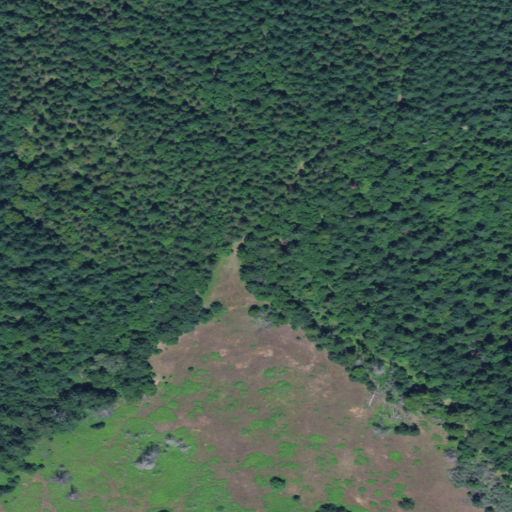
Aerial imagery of mountain in Oregon named O'Neill Butte containing evergreen forest, shrub, mixed forest, and barren land